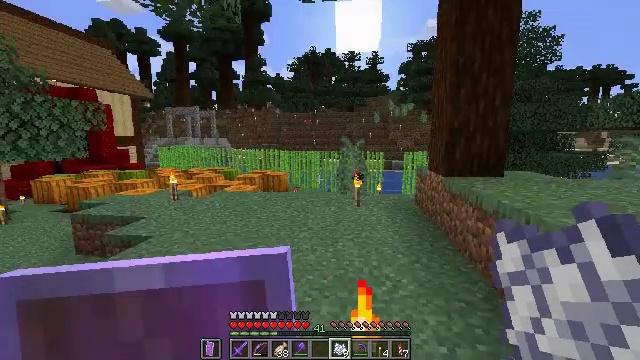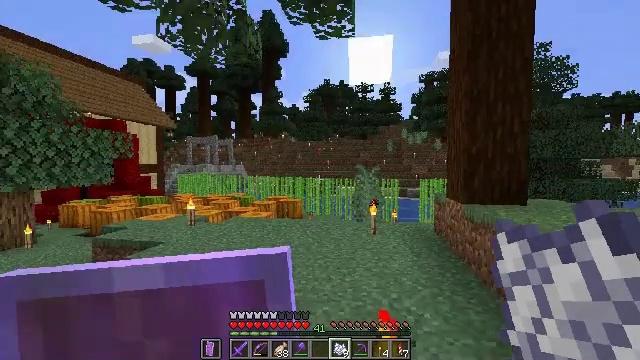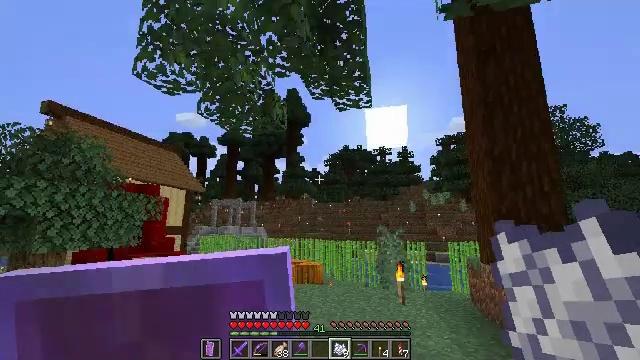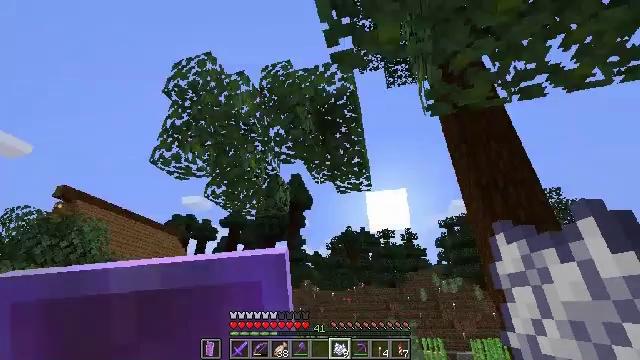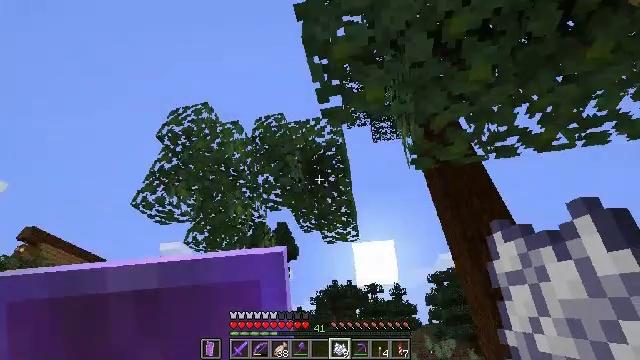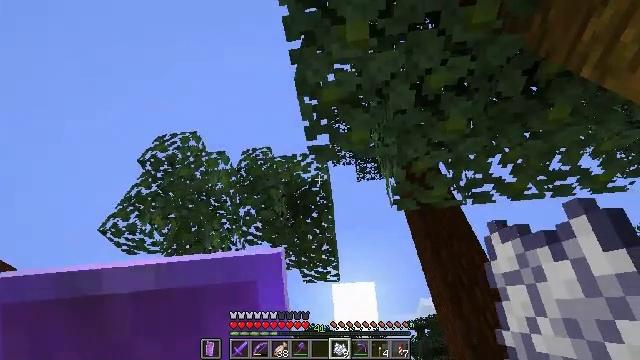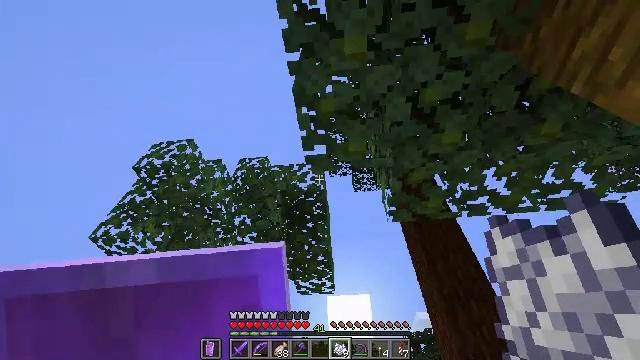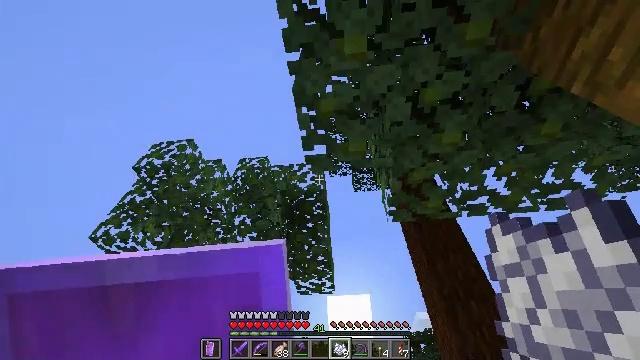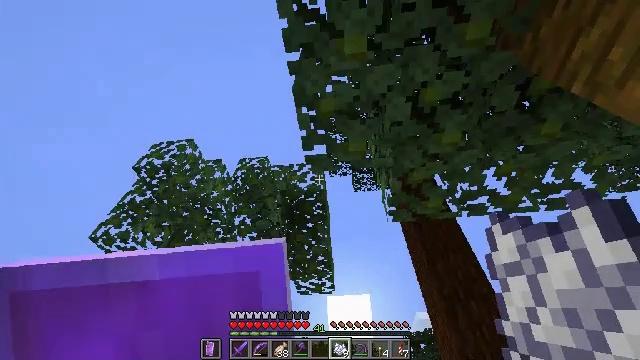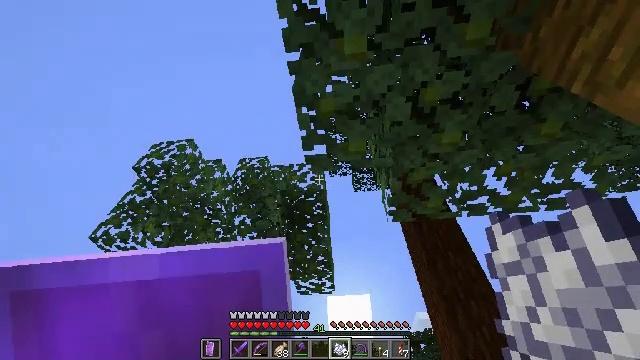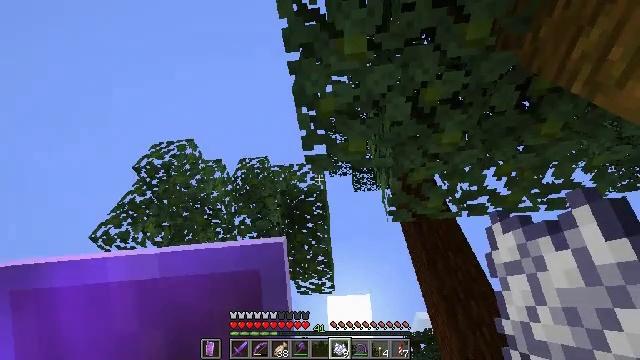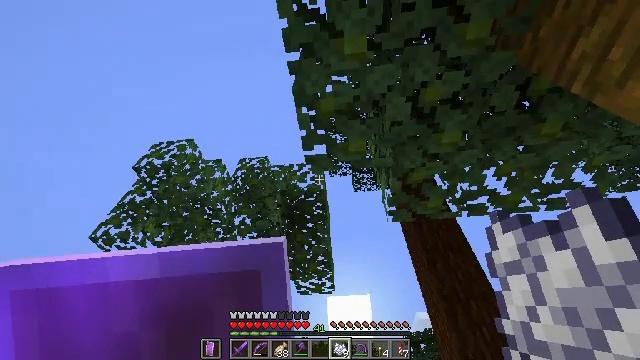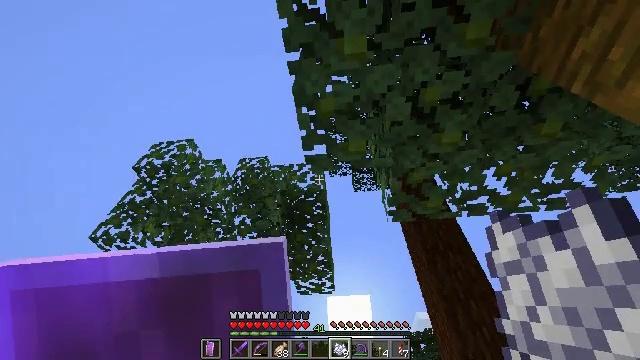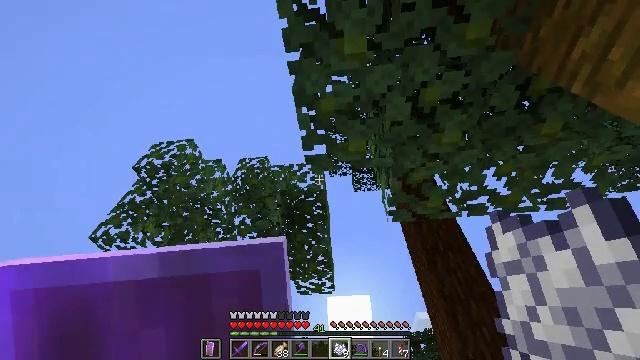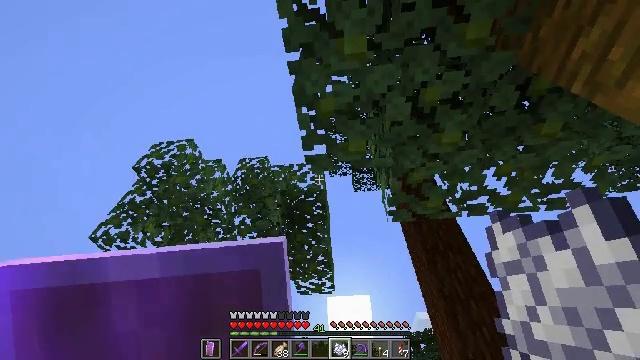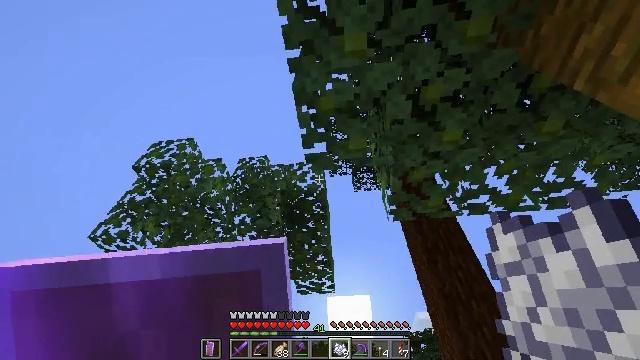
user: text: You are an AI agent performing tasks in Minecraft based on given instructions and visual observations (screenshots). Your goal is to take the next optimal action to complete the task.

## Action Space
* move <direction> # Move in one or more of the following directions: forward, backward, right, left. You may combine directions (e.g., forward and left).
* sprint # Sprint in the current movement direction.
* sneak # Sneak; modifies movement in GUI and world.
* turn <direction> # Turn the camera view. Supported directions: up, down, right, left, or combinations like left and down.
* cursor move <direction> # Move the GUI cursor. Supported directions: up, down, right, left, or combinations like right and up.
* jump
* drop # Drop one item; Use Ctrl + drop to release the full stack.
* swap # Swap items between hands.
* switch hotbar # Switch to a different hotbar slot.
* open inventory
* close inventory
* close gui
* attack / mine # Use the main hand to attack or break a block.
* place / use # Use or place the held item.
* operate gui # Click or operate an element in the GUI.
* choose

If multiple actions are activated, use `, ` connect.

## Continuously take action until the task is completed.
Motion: motion action
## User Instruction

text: Clear the jungle leaves to make way.
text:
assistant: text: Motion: turn left and up
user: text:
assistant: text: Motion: turn left and up
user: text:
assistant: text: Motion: turn up
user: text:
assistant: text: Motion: turn right and up
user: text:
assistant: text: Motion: turn right and up
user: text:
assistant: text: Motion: turn right and up
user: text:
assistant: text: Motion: no_op
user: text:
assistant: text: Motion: no_op
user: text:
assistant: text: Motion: no_op
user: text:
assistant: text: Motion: no_op
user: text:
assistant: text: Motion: no_op
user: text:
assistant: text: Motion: no_op
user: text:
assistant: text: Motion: no_op
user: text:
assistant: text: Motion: no_op
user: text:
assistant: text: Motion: move forward
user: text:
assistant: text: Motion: move forward
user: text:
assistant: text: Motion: move forward
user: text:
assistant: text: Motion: move forward
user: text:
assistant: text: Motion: move forward
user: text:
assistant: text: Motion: move forward
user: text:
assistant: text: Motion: move forward
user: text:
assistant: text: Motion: move forward
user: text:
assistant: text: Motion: move forward, turn left and down
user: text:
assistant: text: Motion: move forward, turn left and down
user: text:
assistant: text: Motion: move forward, turn left and down
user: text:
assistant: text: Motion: move forward
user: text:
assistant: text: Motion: turn left and down
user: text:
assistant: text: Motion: turn left and down
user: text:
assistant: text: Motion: turn left and down
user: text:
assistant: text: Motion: turn left and down